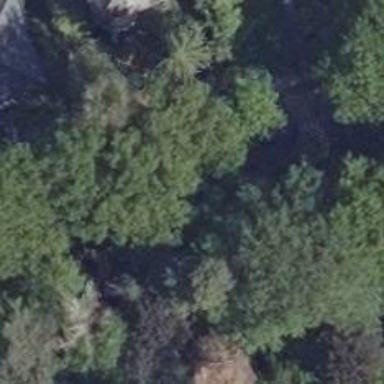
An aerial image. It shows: Single tag "natural: tree."